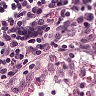
Metastatic tissue present: no